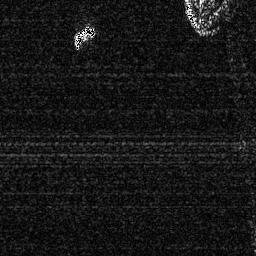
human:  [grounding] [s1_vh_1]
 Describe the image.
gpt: In the satellite image, there is  <ref>1 medium ship </ref> <box>[[27, 8, 37, 19, 0]]</box> located at top.